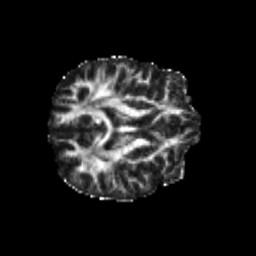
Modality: FA
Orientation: axial
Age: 21
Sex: female
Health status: healthy
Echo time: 0.074 s